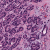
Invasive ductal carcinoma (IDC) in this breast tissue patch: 1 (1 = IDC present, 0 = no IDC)